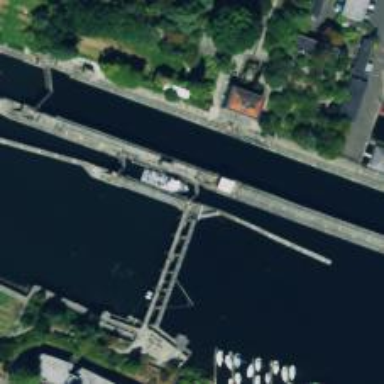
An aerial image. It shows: Lock gate on waterway.